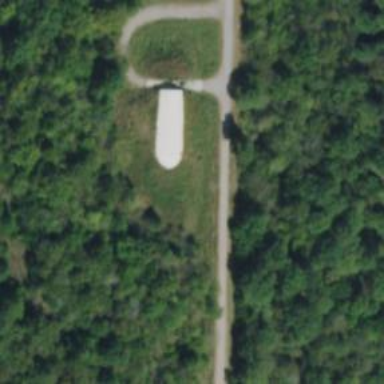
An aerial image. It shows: Military bunker.